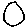
Label: circle